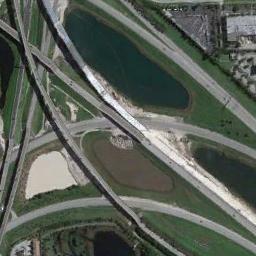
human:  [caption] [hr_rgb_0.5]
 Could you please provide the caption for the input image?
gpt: There are two overpasses and three lakes in this area .

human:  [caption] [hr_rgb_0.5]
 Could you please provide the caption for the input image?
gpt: There are some roads under the overpass .

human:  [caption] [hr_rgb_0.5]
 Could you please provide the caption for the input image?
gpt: The directional overpass is over the roads on the lawn and some lakes are next to the overpass .

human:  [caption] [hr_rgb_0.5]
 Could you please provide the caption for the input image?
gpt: The overpass is on the grass next to some lakes .

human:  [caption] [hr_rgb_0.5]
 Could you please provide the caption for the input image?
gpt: There are some green meadows and two lakes beside the overpass .